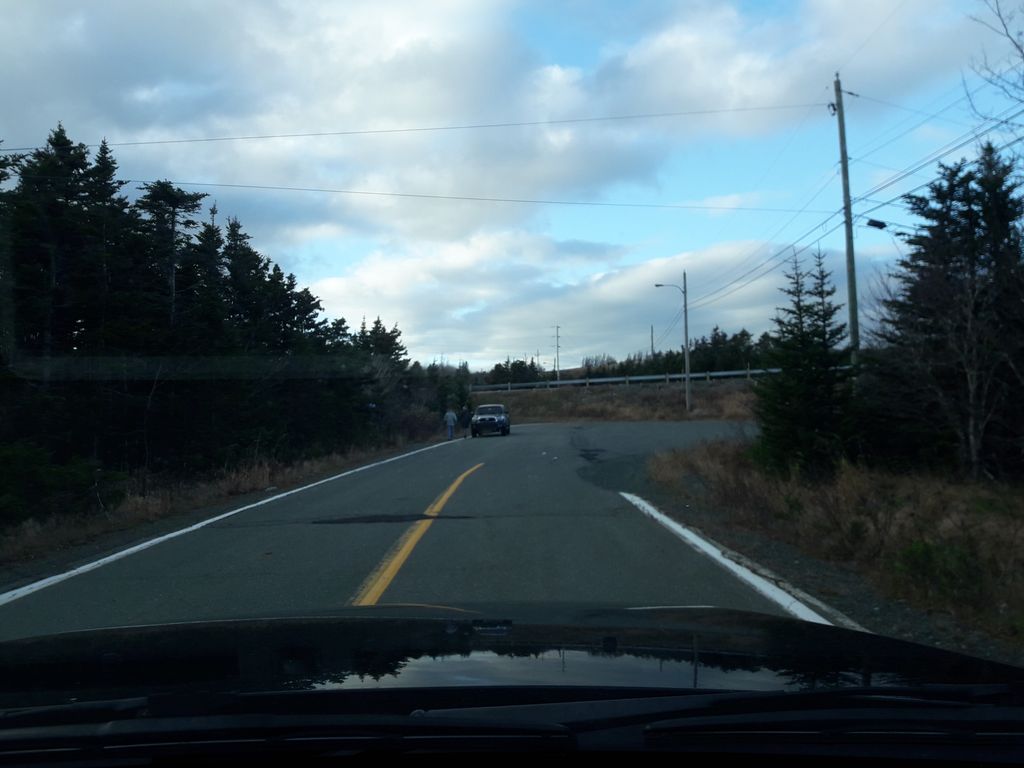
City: st_johns